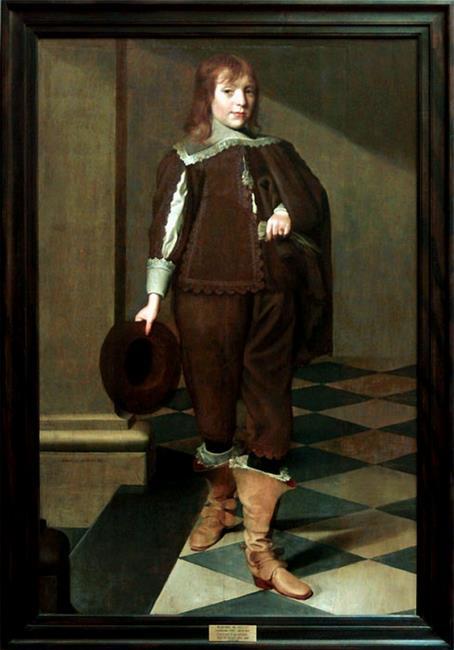
Title: Portrait of a boy aged 12 year
Artist: Anoniem (Noordelijke Nederlanden (historische regio)) 1641 of 1645 gedateerd
Earliest date: 1641
Latest date: 1645
Genre: painting
Iconography: Gloves
Keywords: boy's portrait, full-length portrait, head to the right, body facing right, standing (position), facing front, hat in hand, glove/gloves in hand, flat lace collar with tassels, boot, checkered stone floor, column (architectural element)